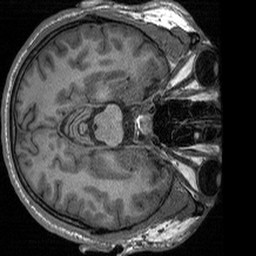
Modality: T1w
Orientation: axial
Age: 39
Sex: male